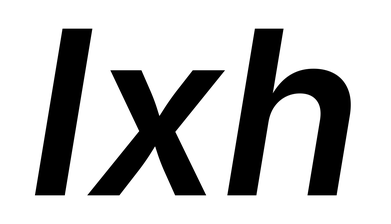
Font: Inter-Italic_SemiBold_Italic